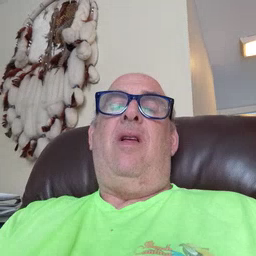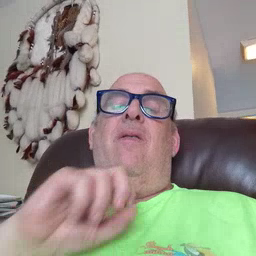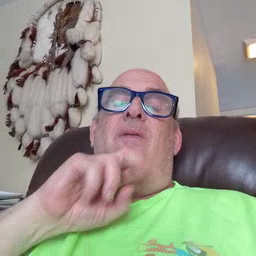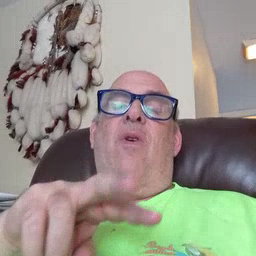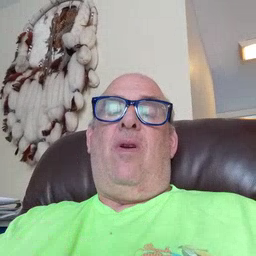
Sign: frog